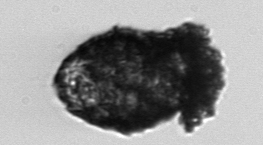
Label: Stenosemella_pacifica